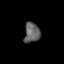
Tissue: prostate
Cell type: T cells
Senescence score: 0.3276
Nuclear area (px): 311
Mean DAPI intensity: 97.54